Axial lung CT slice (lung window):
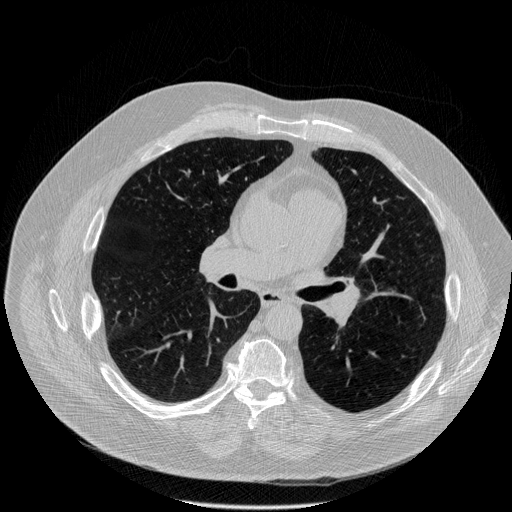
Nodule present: no